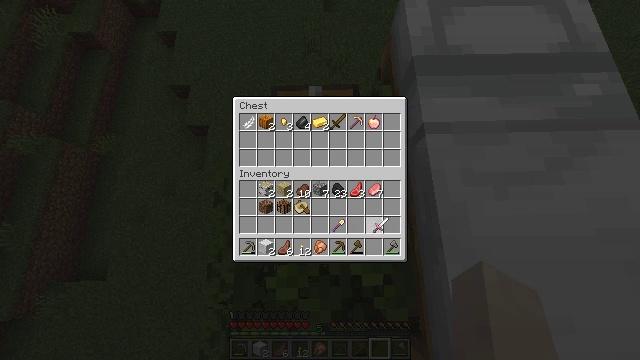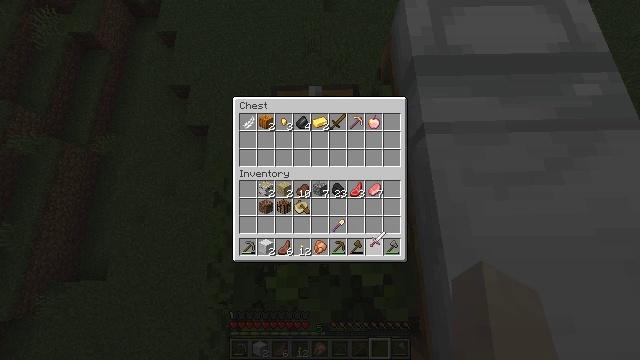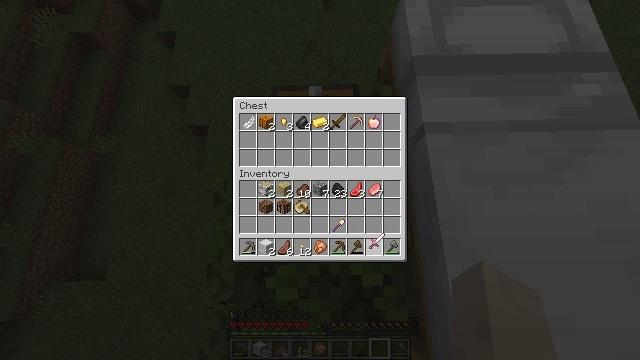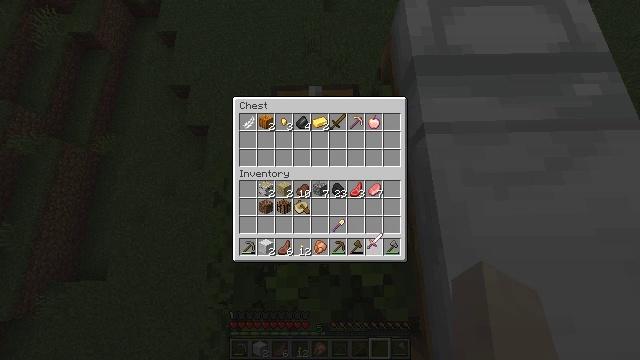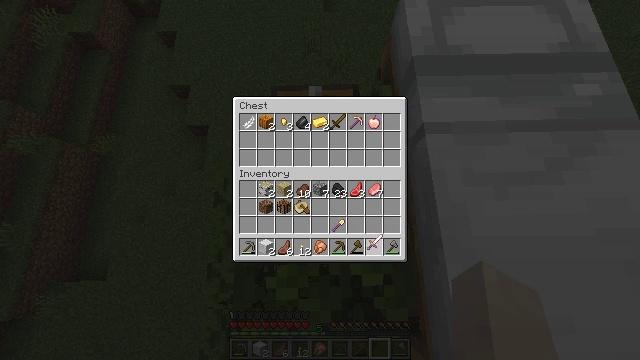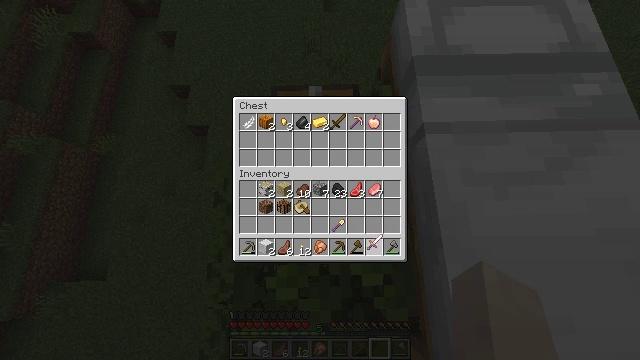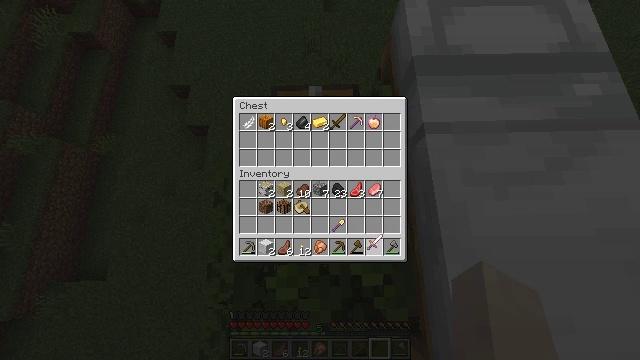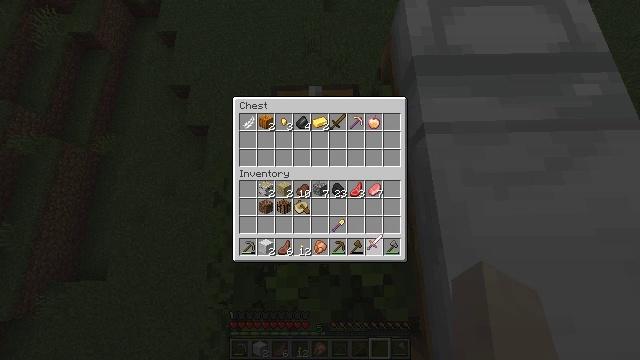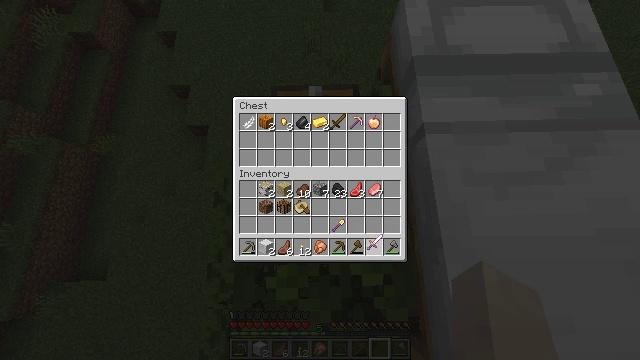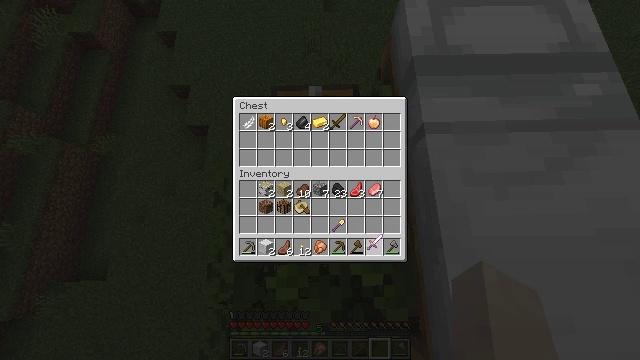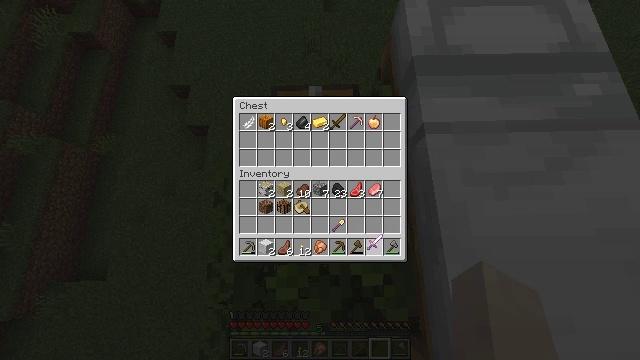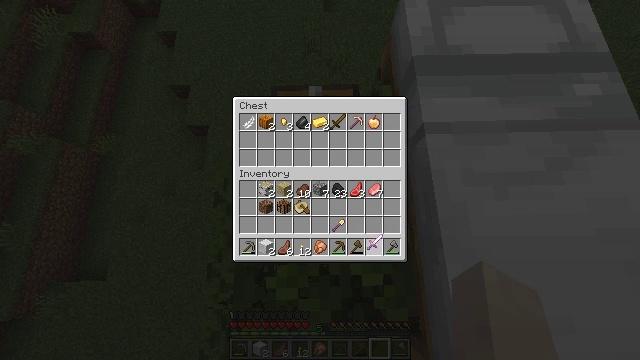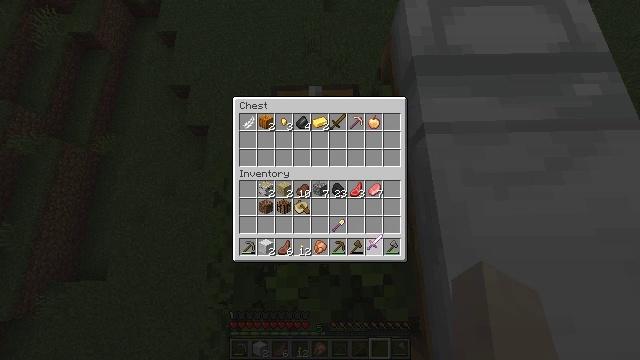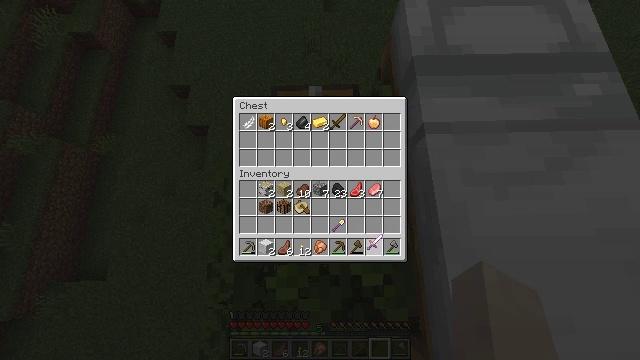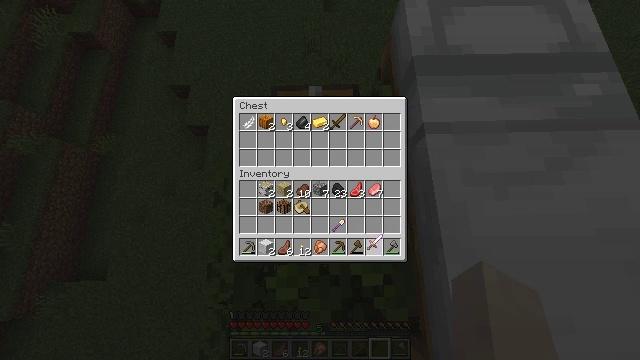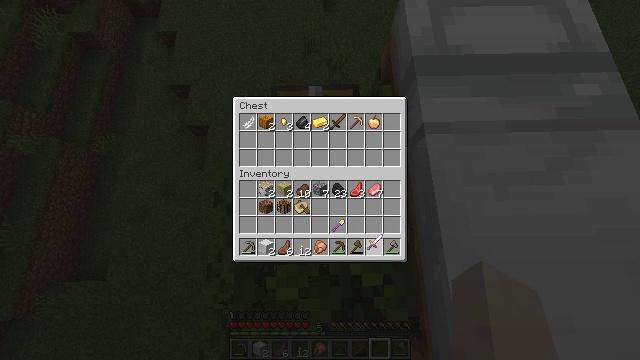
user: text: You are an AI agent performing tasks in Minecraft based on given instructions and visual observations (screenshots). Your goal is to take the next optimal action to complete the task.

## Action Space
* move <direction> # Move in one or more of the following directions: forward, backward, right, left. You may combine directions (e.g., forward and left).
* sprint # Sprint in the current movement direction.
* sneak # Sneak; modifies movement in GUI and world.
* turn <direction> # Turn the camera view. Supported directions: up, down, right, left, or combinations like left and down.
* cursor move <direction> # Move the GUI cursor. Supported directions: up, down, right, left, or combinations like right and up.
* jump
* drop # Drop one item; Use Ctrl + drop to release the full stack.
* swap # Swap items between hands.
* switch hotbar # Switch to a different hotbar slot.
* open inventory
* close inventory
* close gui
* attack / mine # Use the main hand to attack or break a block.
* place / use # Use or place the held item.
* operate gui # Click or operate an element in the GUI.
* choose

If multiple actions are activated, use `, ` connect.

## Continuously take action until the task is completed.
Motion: motion action
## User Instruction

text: Break the grass block.
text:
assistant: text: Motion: cursor move down
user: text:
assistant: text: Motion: no_op
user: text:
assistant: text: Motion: no_op
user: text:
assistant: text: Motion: no_op
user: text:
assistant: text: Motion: no_op
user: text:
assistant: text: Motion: no_op
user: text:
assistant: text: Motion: no_op
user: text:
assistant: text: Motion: no_op
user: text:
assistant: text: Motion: no_op
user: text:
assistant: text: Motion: no_op
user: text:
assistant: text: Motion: no_op
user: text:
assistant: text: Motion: no_op
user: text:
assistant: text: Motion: operate gui
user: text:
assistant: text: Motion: operate gui
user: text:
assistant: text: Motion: operate gui
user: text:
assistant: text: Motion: no_op
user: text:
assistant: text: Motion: no_op
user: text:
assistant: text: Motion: no_op
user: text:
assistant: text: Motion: no_op
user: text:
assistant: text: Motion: no_op
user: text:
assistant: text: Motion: no_op
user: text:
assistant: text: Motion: no_op
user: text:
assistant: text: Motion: no_op
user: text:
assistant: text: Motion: no_op
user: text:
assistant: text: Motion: cursor move left
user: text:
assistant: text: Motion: cursor move left and up
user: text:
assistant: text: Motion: cursor move left and up
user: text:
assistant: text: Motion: no_op
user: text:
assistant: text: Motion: no_op
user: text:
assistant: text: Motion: no_op